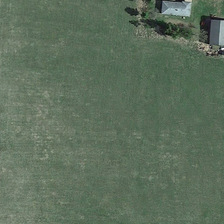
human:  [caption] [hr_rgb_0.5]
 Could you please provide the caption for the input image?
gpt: the ranch is very broad .

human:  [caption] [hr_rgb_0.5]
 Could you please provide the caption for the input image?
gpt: there are two gray roof houses next to the ranch .

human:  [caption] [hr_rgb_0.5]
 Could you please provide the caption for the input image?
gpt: there are two gray roof houses next to the ranch .

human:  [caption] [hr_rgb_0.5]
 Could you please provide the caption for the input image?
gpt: the ranch is very broad .

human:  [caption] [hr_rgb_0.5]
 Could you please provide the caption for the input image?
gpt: there are two gray roof houses next to the ranch .